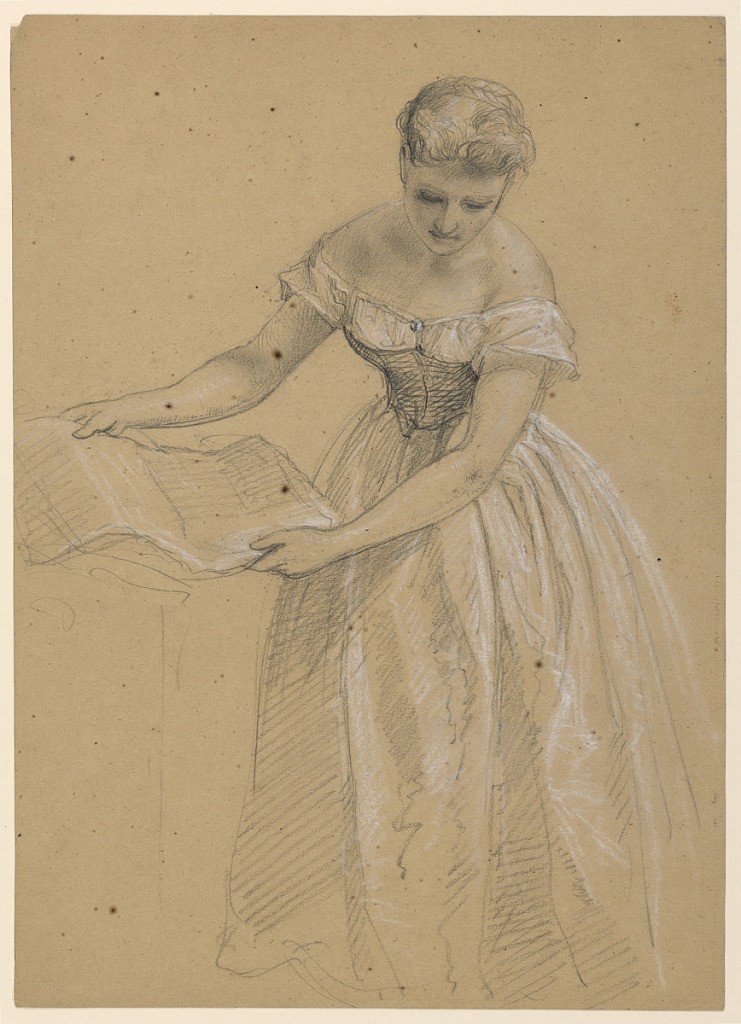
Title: Standing Woman
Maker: Daniel Huntington, American, 1816–1906
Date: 1860
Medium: Graphite, white chalk on brown wove paper
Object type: Drawing
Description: Woman holding sheets of paper or a book, to the left. She bends over slightly, to the front, and looks down. Dress with neckline showing bare shoulders.